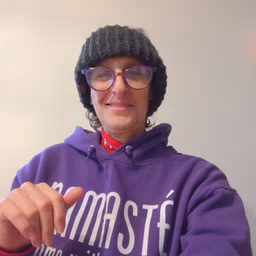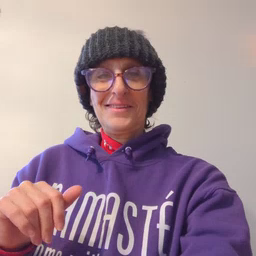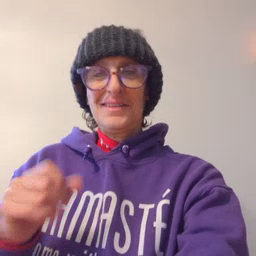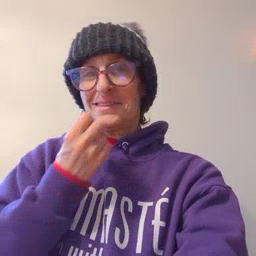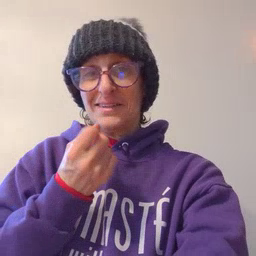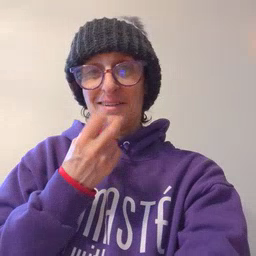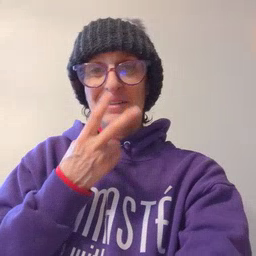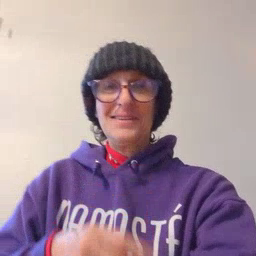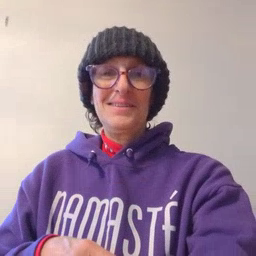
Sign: snack